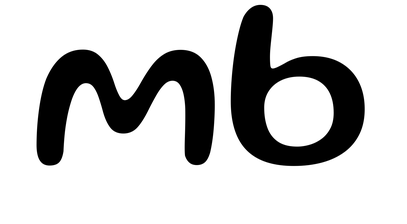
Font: Gluten_Regular